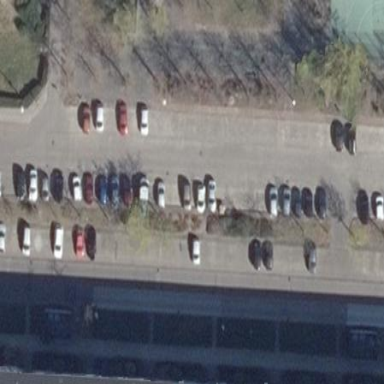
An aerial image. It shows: Street side parking area.